Interaction volume radius: 10 \u00c5
Interaction volume height: 10 \u00c5
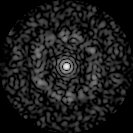
Disorder parameter: 0.8356